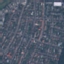
Land use / land cover class: Residential